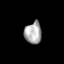
Tissue: skin
Cell type: Epithelial cells
Senescence score: 0.2567
Nuclear area (px): 367
Mean DAPI intensity: 168.913